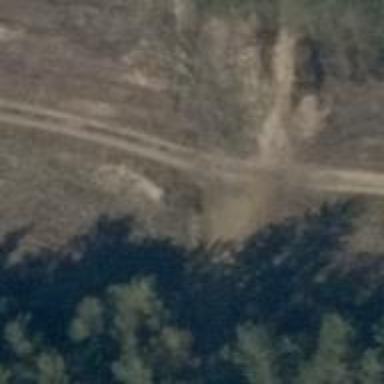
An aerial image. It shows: Track road with grade4 tracktype.